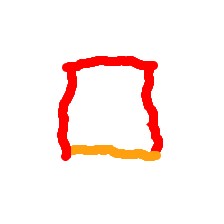
Shape: square